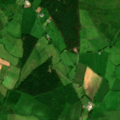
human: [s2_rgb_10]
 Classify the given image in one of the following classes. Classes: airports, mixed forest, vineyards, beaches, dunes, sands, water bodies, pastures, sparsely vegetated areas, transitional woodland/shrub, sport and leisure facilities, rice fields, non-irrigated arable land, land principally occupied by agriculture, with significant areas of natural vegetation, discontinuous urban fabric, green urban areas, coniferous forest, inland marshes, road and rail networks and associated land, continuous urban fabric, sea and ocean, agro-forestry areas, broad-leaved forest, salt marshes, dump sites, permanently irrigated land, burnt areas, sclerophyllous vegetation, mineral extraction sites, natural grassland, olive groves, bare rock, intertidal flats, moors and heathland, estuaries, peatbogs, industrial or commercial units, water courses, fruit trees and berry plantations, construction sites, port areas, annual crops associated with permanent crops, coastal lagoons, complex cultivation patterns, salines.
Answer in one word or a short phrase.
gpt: pastures, coniferous forest